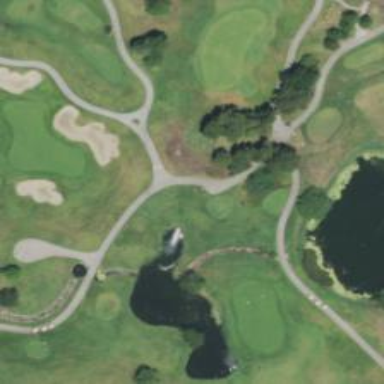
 featuring footway path along with golf path."